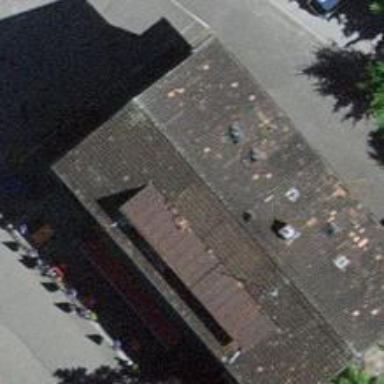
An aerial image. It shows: Restaurant.